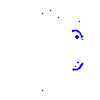
Particle: proton